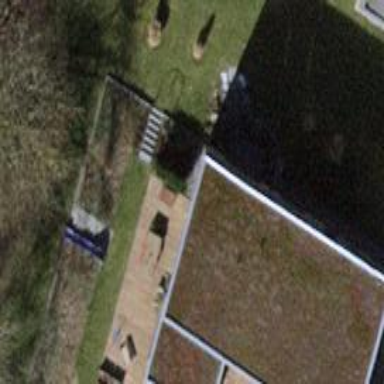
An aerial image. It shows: Simple house.